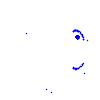
Particle: kaon